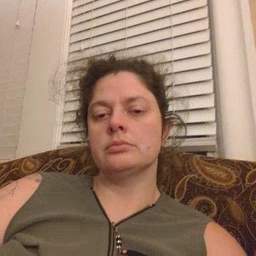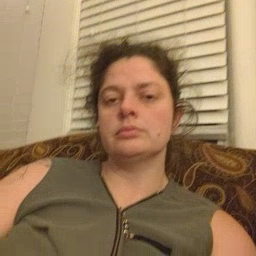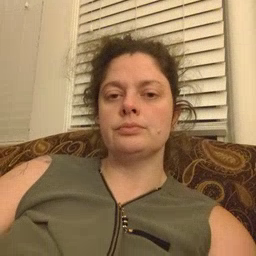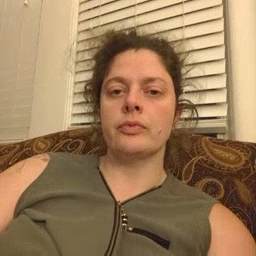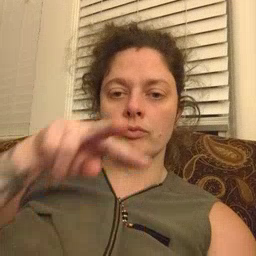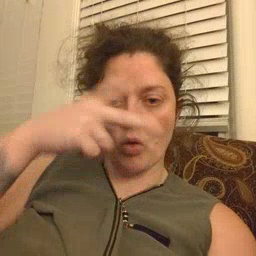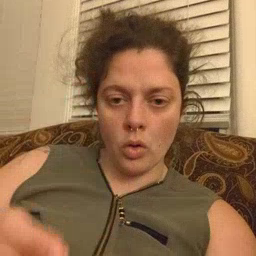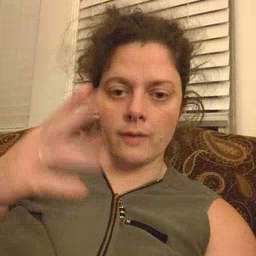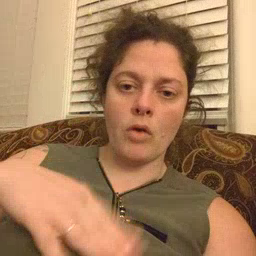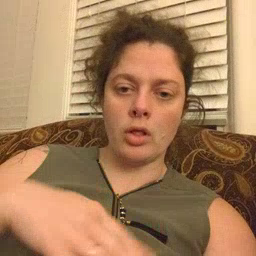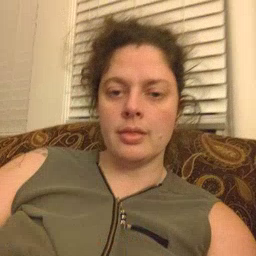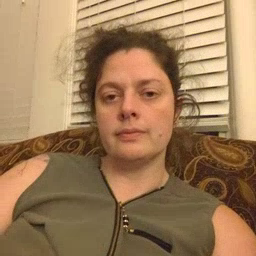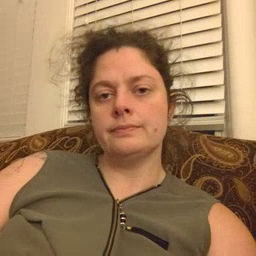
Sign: fall